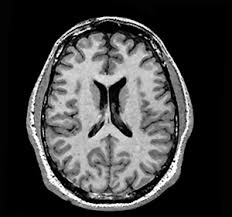
Label: notumor